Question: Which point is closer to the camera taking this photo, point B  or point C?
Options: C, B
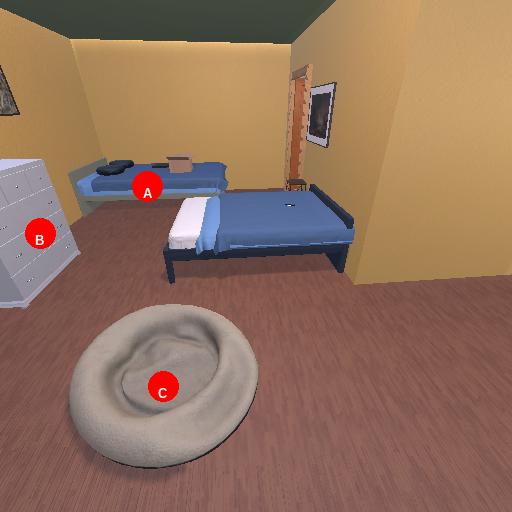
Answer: C